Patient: sex F, age 54
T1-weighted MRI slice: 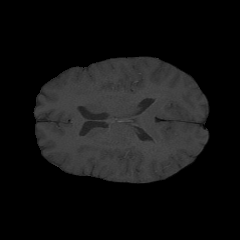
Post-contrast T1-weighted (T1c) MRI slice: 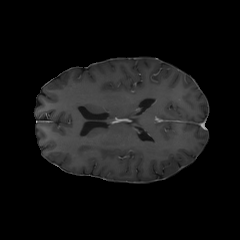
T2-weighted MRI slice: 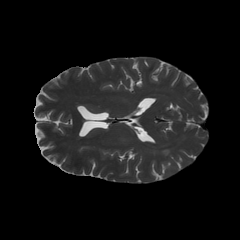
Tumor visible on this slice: no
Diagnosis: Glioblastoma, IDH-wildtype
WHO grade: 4